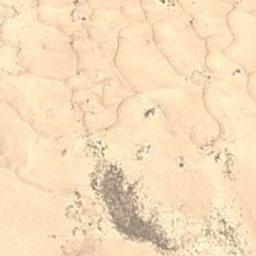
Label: desert